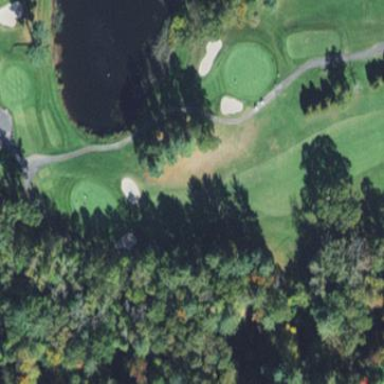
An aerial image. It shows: Golf fairway surrounded by grass.